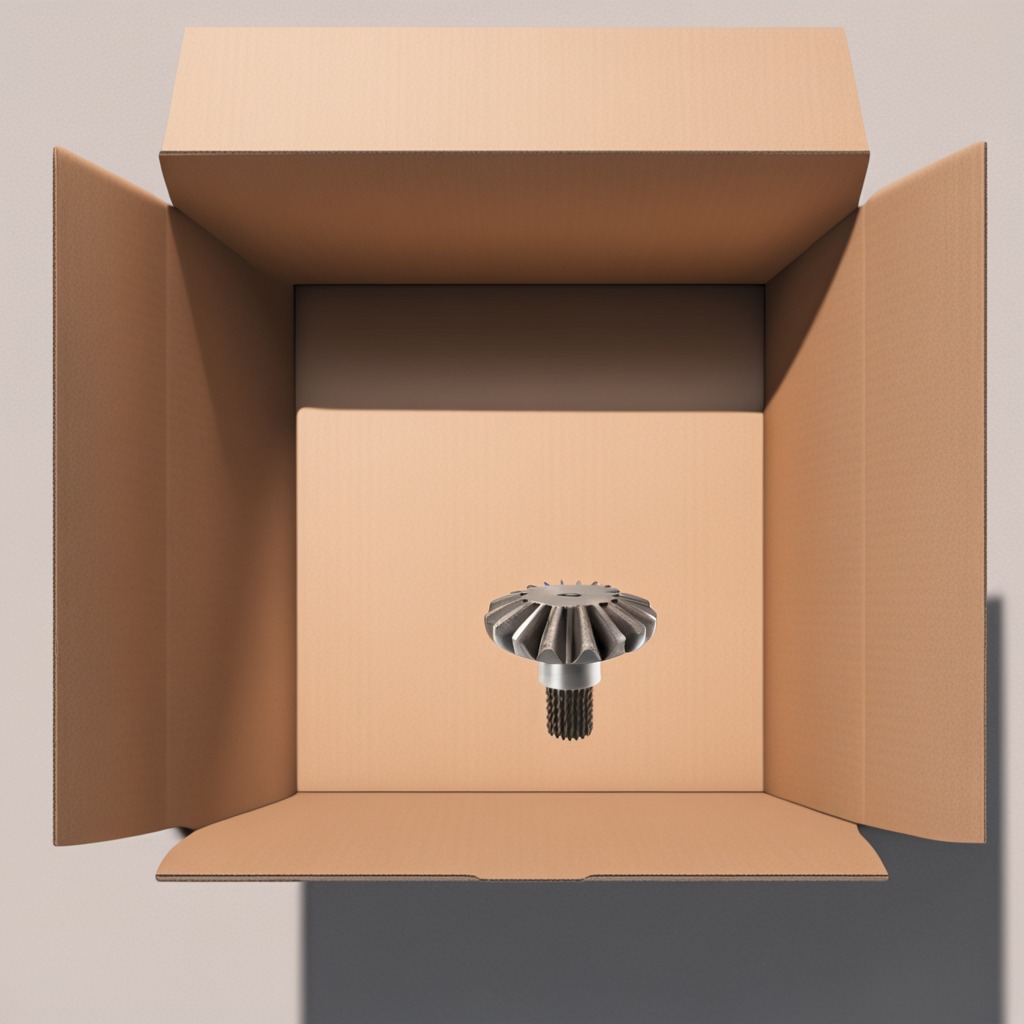
A steel gear with teeth is lying on a clean dry cardboard box surface in an outdoor workshop during daytime bright natural light soft shadows slightly creased but